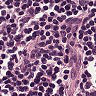
Metastatic tissue present: no